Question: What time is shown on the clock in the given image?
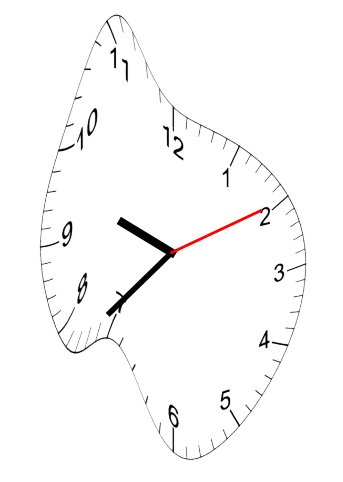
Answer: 09:37:10